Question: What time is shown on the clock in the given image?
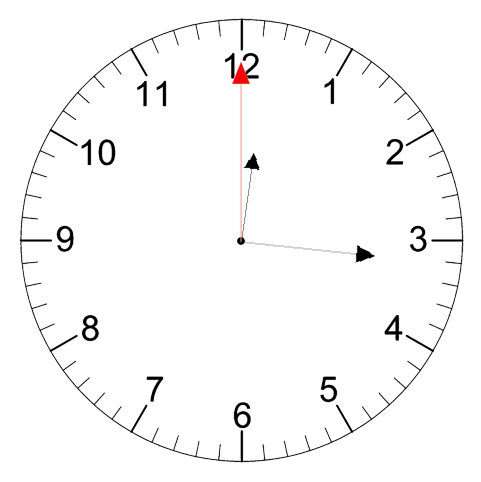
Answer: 12:16:00